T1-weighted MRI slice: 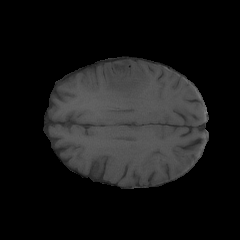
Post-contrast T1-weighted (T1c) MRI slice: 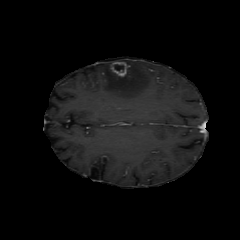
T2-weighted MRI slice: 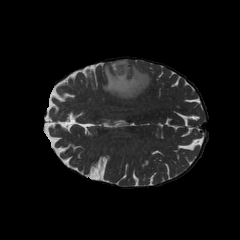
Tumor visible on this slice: yes